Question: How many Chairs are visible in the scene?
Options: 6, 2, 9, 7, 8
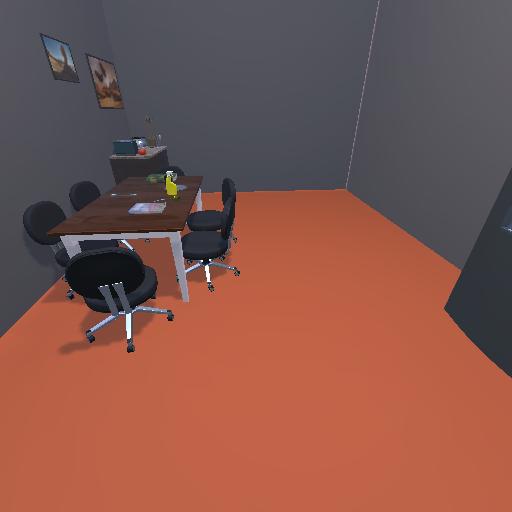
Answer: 6